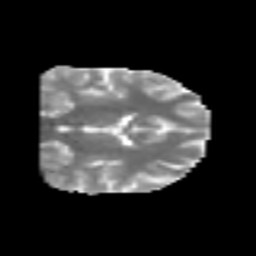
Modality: MD
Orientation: coronal
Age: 25
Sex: male
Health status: healthy